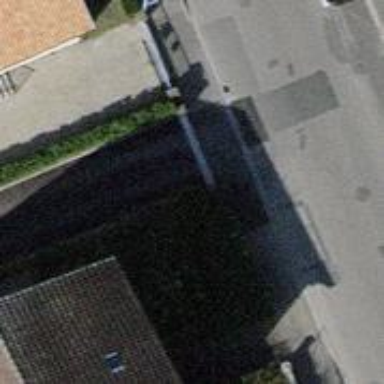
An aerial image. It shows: Asphalt footway with unmarked crossing.